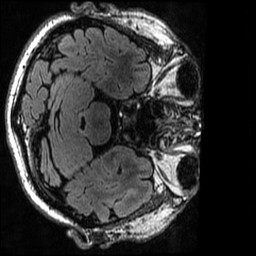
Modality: T2w
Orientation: axial
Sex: male
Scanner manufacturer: ge
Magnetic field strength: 3 T
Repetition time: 6 s
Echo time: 0.1273 s